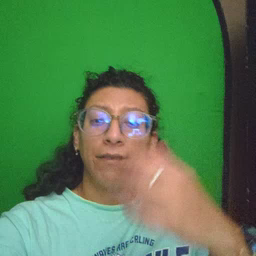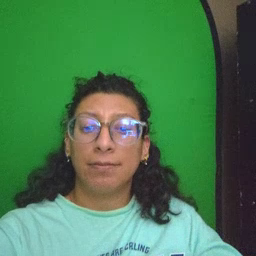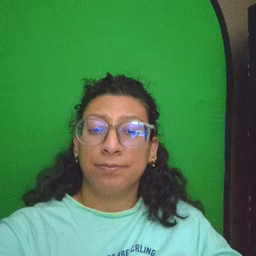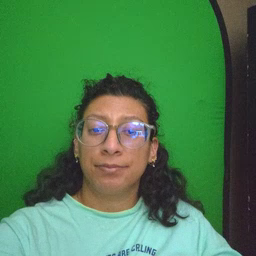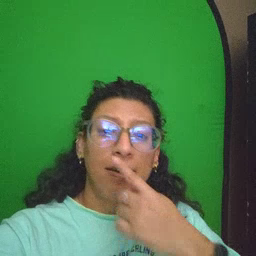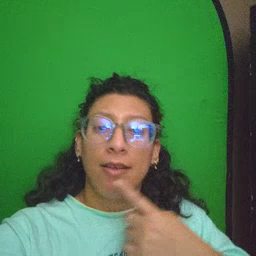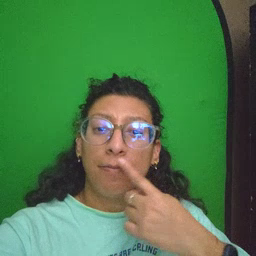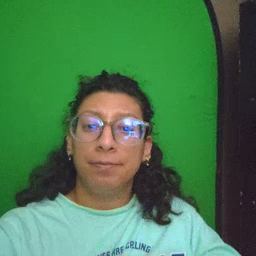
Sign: lips